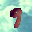
Label: 9